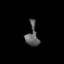
Tissue: lung
Cell type: Epithelial cells
Senescence score: 0.2416
Nuclear area (px): 253
Mean DAPI intensity: 92.573